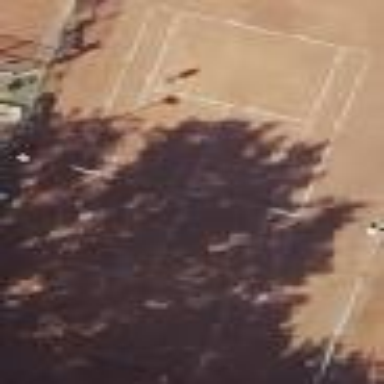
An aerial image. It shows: Clay tennis court in leisure land pitch.